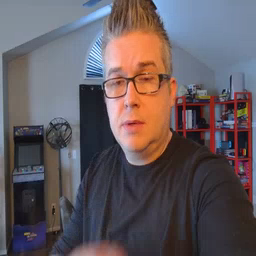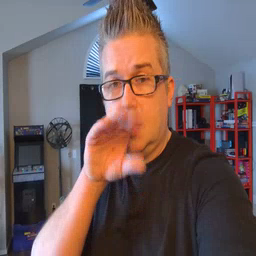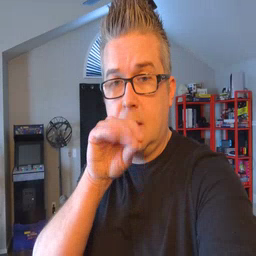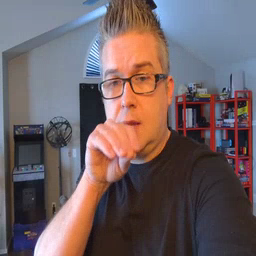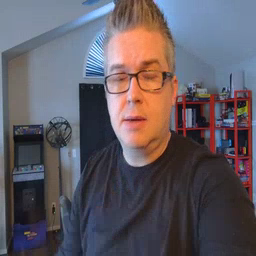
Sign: goose